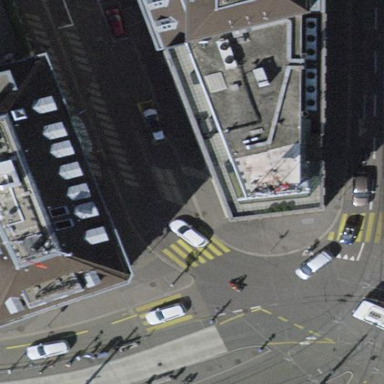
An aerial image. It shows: Office building.